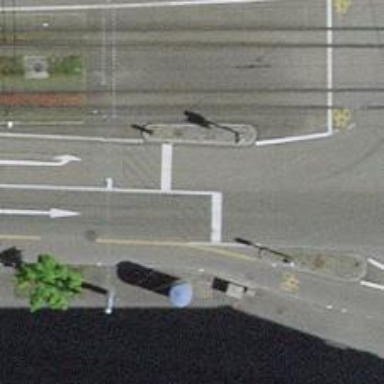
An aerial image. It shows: Road with traffic signals controlling the flow of traffic.